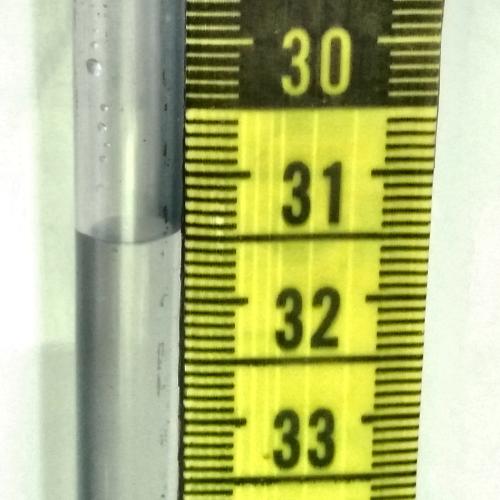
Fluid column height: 31.5 cm